Field crop: maize
Growth stage: 2
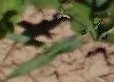
Species: maize